Question: I have 2 transparent jCycle slideshows (different timeouts) one next to the other with absolute positioning like this...

The transparent images fade in and out properly in all the other browsers except IE. In IE8, they display correctly at the beginning, but when one starts to fade the other disappears and I see the background. Then the same thing happens to the other one and so on...
Here's <URL> if you want to check it out.
Do you have any ideas why this happens? I've tried playing around with z-index but with no luck...
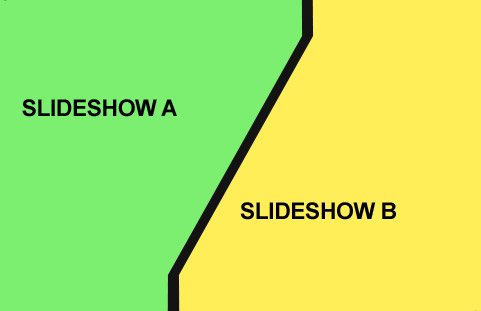
Answer: Try adding:
'''
cleartypeNoBg: true
'''
to the <URL>.